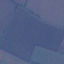
Label: AnnualCrop